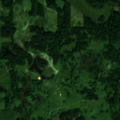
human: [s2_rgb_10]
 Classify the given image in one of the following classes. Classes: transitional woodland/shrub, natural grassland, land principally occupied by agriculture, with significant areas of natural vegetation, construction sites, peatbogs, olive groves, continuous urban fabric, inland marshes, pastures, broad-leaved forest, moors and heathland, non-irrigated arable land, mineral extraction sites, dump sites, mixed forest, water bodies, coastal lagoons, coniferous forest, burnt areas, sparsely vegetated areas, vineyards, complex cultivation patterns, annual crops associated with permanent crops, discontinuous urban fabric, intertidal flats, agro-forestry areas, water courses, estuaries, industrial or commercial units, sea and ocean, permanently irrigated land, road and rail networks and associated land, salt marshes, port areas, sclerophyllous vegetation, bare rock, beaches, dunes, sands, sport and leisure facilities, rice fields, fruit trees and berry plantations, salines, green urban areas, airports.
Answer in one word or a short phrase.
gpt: pastures, land principally occupied by agriculture, with significant areas of natural vegetation, broad-leaved forest